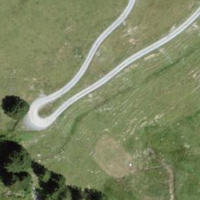
EUNIS habitat code: 24
Species observed at this site:
Parnassia palustris